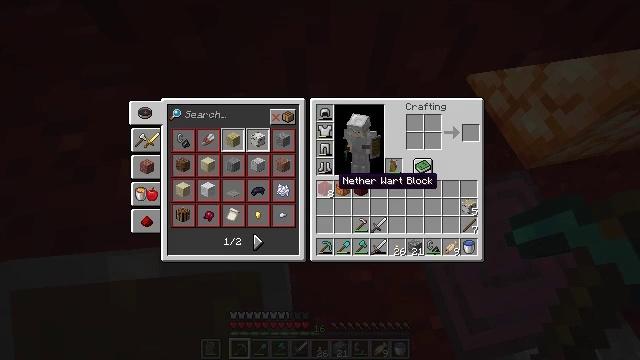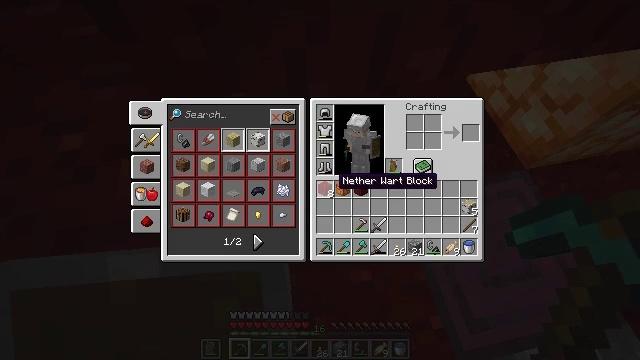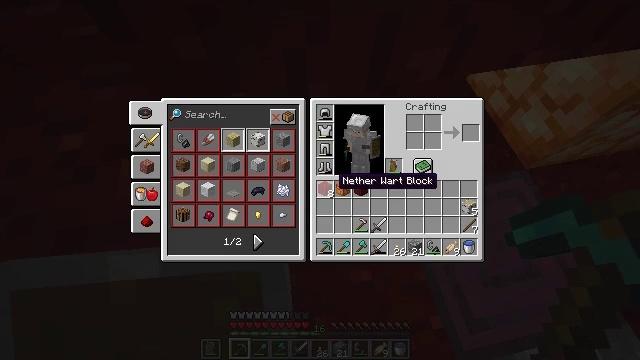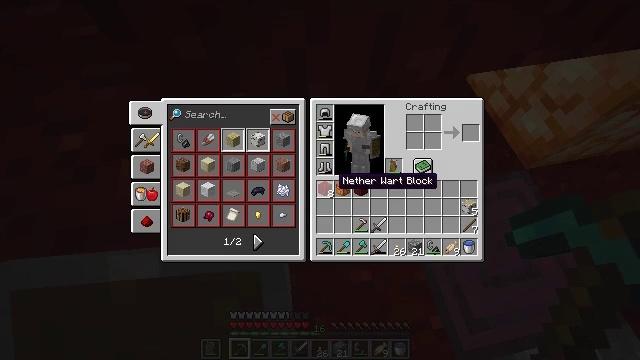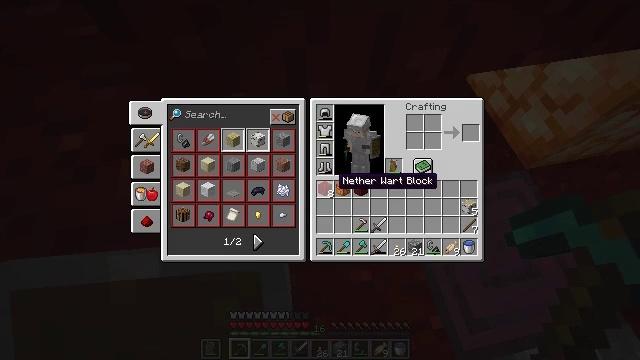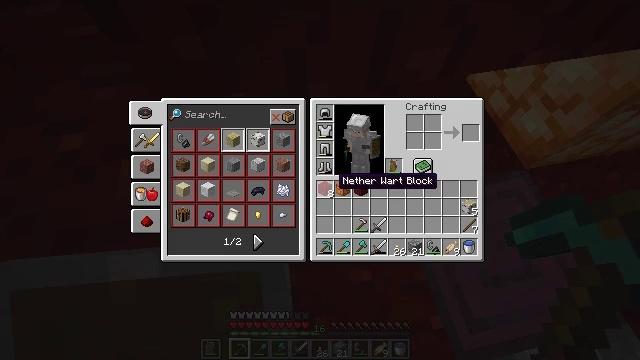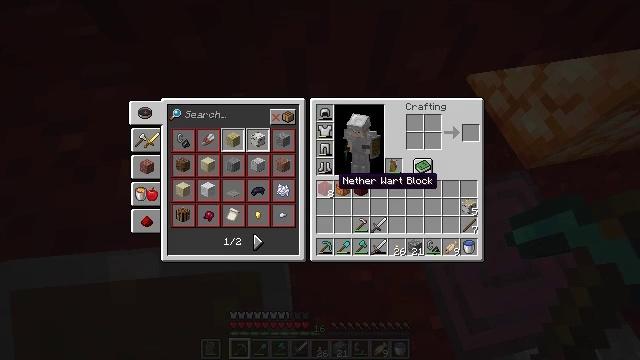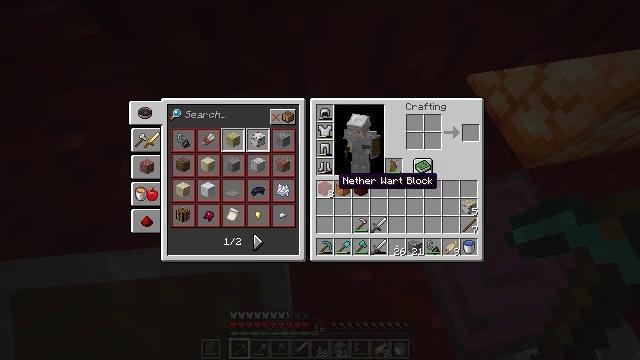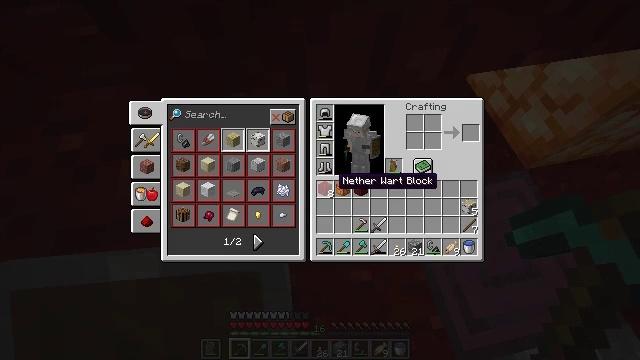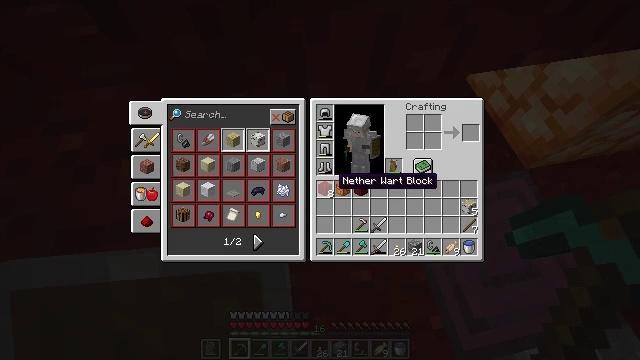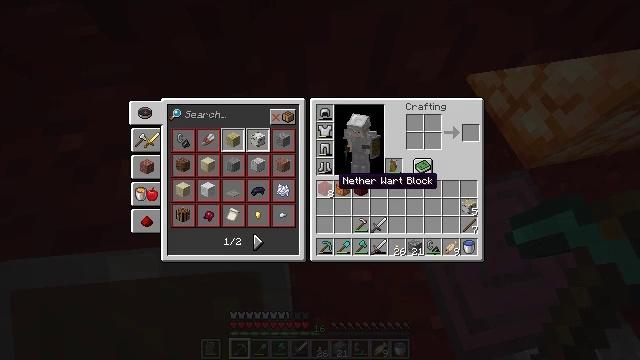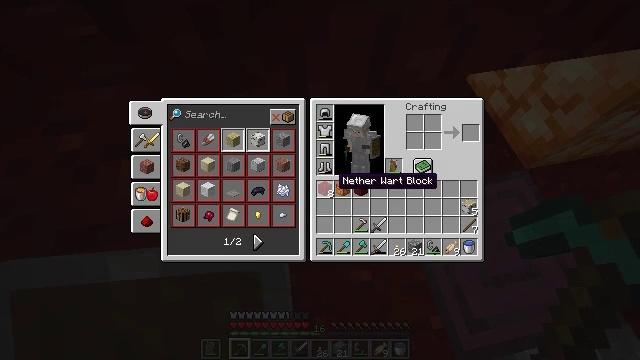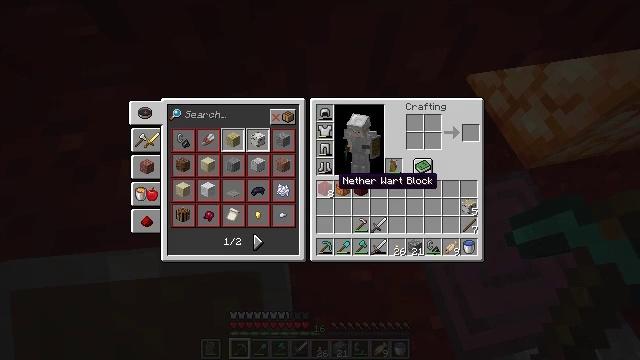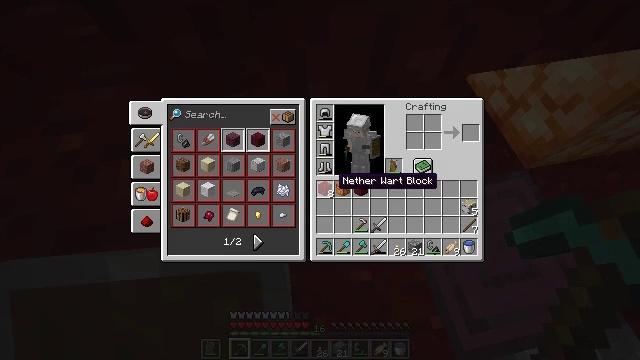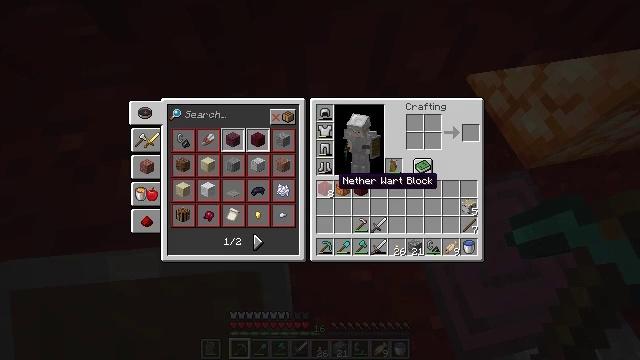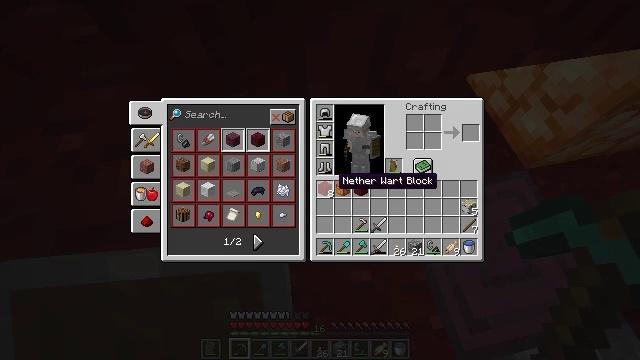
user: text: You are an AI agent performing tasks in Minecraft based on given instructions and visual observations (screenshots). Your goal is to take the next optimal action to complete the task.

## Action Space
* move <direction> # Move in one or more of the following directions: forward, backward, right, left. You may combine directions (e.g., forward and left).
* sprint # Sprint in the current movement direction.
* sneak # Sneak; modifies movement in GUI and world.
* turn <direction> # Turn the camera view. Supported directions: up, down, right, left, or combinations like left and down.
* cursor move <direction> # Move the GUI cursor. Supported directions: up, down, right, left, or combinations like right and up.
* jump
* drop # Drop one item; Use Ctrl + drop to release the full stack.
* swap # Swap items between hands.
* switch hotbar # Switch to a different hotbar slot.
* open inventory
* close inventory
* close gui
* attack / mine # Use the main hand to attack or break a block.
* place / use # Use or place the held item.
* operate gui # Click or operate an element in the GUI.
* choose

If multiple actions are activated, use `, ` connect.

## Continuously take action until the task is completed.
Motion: motion action
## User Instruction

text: Break the nether wart block with a tool.
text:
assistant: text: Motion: no_op
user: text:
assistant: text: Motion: no_op
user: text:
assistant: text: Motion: no_op
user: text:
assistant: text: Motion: no_op
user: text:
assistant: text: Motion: no_op
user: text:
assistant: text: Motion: no_op
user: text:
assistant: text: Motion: no_op
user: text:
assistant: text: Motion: no_op
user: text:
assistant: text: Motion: no_op
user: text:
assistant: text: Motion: no_op
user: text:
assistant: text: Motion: no_op
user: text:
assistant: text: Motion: no_op
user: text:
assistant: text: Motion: no_op
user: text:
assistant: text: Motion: no_op
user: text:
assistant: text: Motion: no_op
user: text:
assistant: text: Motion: no_op
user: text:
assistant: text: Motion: no_op
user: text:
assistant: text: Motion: no_op
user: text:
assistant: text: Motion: no_op
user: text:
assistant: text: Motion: no_op
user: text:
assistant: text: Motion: no_op
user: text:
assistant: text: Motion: no_op
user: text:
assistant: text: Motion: no_op
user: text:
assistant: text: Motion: no_op
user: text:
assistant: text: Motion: no_op
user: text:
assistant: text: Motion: no_op
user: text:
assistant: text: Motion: cursor move right
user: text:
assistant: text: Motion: turn right
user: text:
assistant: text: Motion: turn right and down
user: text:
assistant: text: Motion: turn right and down